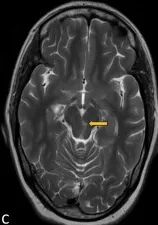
MRI Brain; T1, T2 and FLAIR axial images. ; axial.
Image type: radiology (mri)